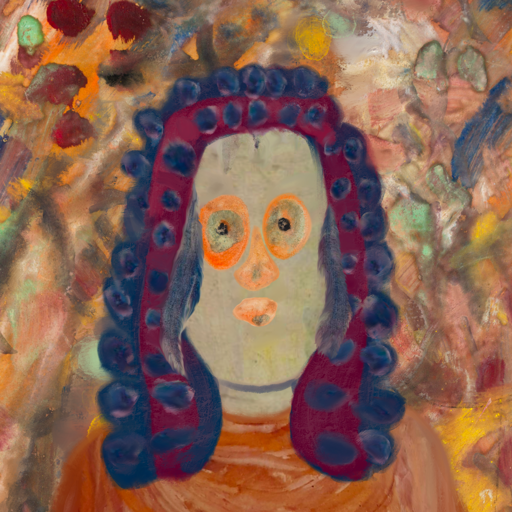
Background: Mother_And_Son_Mother, Head And Neck Front: Hill_Girl, Face Front: Childish, Bust: Pious_Lady, Hair Front: Hill_Girl, Head Accessory: Blank, Second Necklace: Blank, Necklace: Blank, Baby: Blank